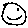
Label: smiley face